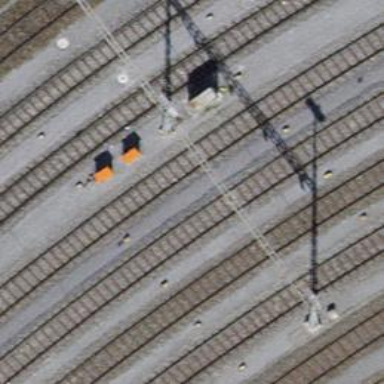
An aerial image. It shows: Railway yard with single rail track. The electrified track has contact line for power supply.